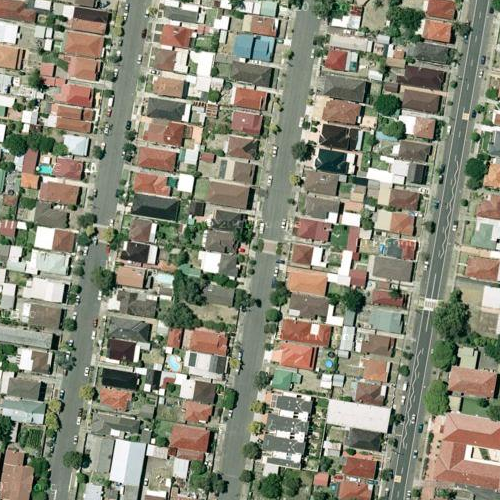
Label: sydney